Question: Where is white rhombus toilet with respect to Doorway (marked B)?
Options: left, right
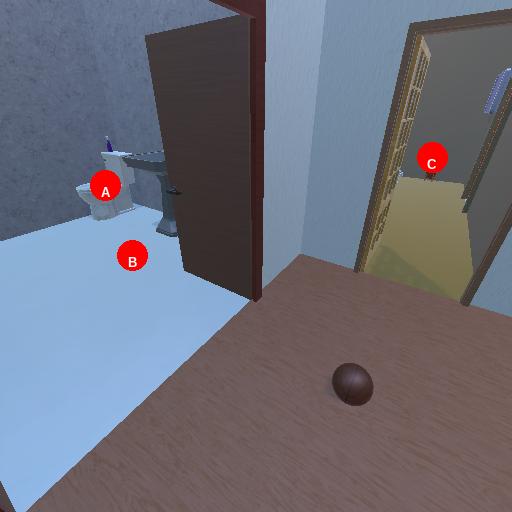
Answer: left